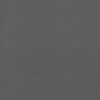
Label: dusty